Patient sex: F
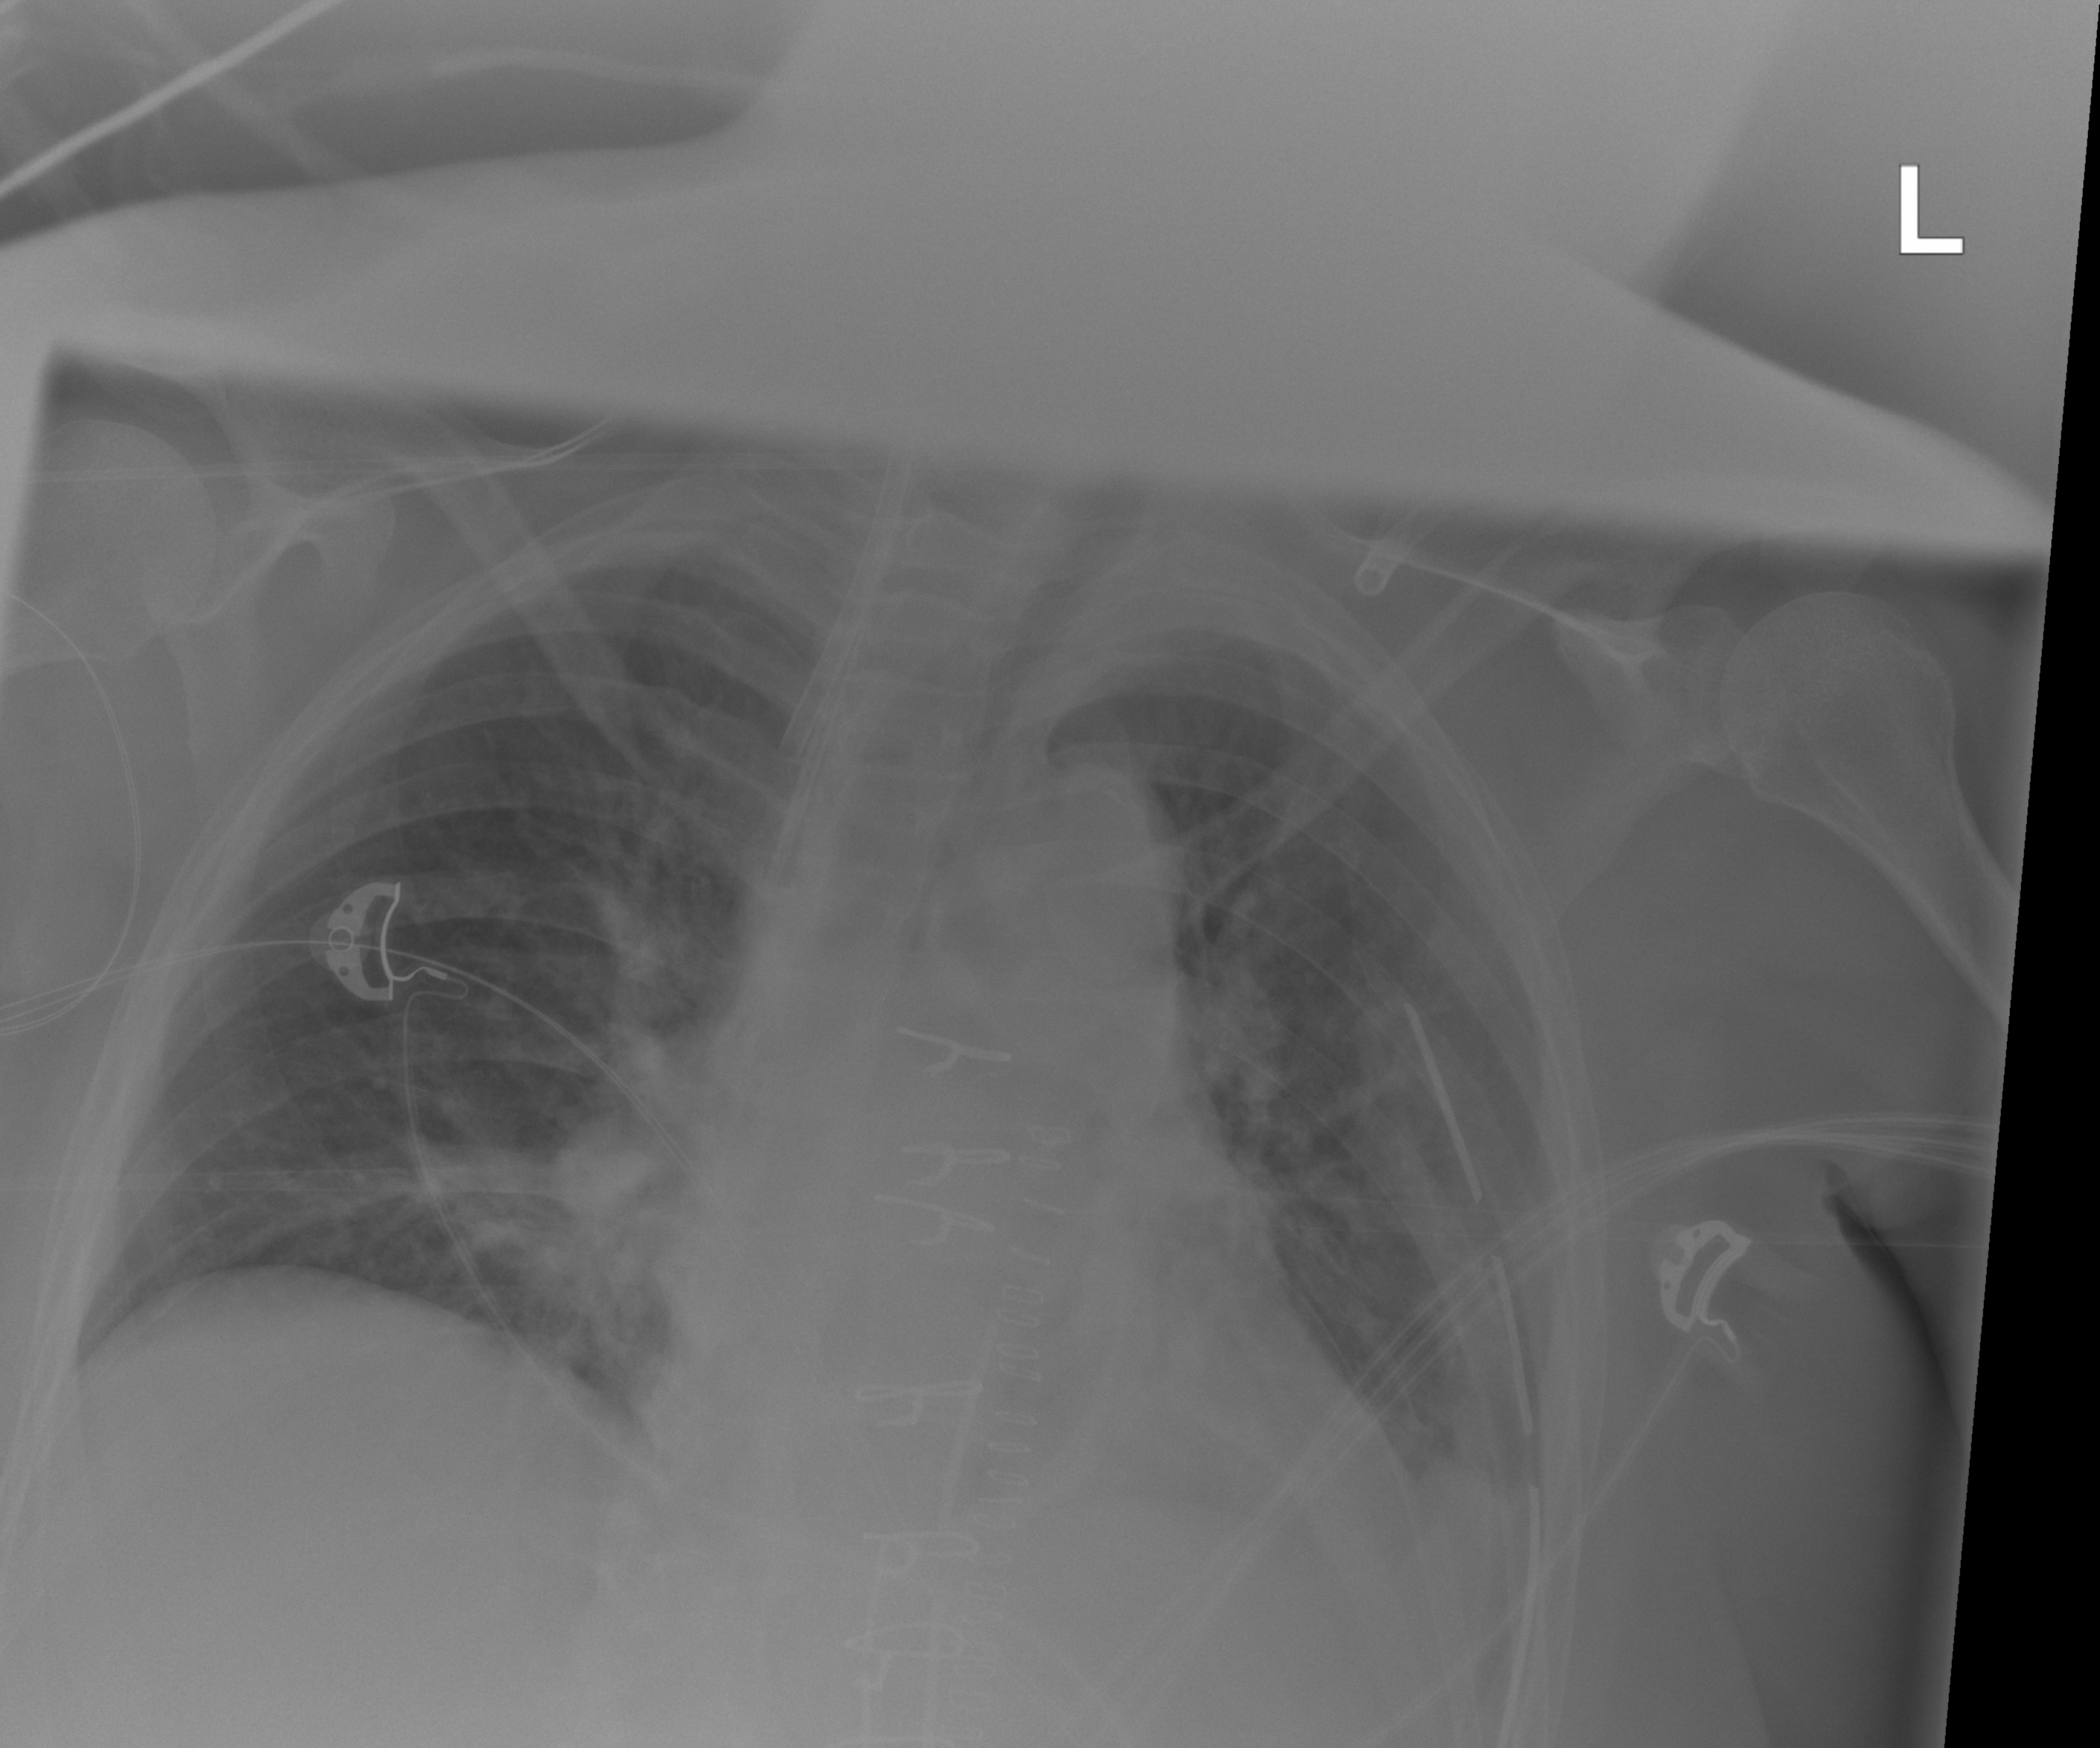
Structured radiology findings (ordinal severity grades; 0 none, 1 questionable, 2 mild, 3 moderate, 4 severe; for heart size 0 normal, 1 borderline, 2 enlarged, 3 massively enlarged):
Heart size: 0
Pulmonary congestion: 2
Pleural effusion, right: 0
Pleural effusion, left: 0
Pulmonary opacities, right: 0
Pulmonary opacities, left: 0
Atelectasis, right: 0
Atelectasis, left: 2